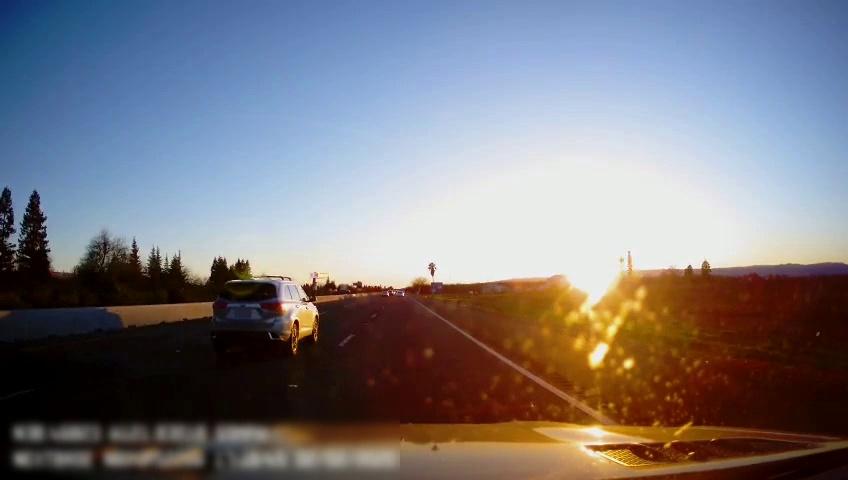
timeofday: Day
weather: Sunny
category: Drivable Space
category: Vehicles | SUV
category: Lanes | Alternate Lane
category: Lanes | Alternate Lane
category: Lanes | Current Lane
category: Lanes | Alternate Lane
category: Traffic | Signs